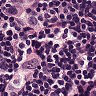
Metastatic tissue present: yes